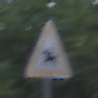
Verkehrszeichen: ReiterRechts
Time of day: SunriseSunset
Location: Outdoor (Urban)
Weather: PartlyCloudy
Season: NotSpecified
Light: Natural